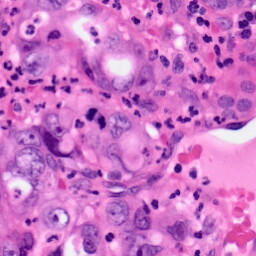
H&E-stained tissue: Pancreatic